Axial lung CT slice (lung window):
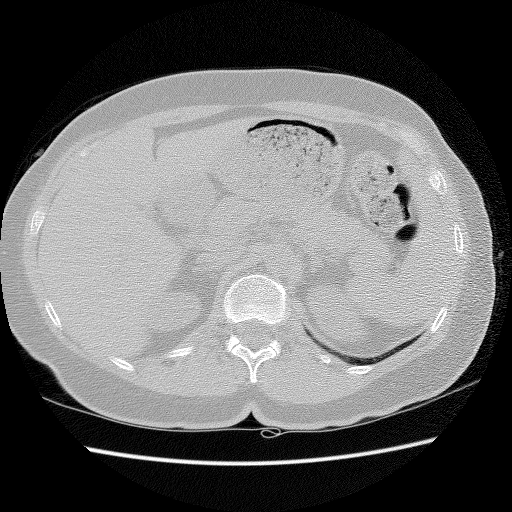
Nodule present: no